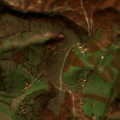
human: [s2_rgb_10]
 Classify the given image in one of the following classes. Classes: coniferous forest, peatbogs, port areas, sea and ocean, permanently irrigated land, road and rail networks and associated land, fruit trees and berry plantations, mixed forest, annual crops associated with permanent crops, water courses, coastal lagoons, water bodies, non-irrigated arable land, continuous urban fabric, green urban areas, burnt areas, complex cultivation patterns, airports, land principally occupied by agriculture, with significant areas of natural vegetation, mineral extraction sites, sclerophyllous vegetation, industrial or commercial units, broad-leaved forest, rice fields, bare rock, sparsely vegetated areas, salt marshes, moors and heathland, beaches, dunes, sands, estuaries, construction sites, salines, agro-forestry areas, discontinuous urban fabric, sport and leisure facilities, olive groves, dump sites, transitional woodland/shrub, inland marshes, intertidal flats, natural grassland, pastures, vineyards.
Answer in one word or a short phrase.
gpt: complex cultivation patterns, broad-leaved forest, transitional woodland/shrub